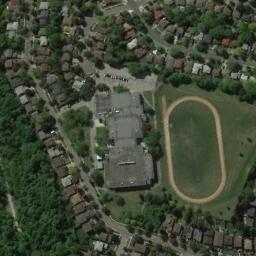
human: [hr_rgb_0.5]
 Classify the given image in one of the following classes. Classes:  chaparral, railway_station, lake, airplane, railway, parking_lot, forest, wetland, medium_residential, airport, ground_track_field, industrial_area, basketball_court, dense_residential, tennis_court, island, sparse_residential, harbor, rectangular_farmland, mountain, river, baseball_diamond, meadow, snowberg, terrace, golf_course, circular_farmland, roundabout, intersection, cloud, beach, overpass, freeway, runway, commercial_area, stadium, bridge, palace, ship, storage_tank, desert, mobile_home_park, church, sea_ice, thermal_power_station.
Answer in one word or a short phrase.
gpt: ground_track_field